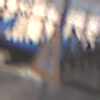
Verkehrszeichen: FussgaengerRechts
Umgebung: Outdoor, Urban
Tageszeit: SunriseSunset
Wetter: Clear
Licht: Natural
Jahreszeit: NotSpecified
Kontrast: MediumContrast